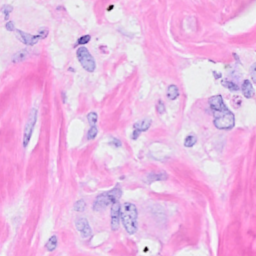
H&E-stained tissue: Breast